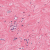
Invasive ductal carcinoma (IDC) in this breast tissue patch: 0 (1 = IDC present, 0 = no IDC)